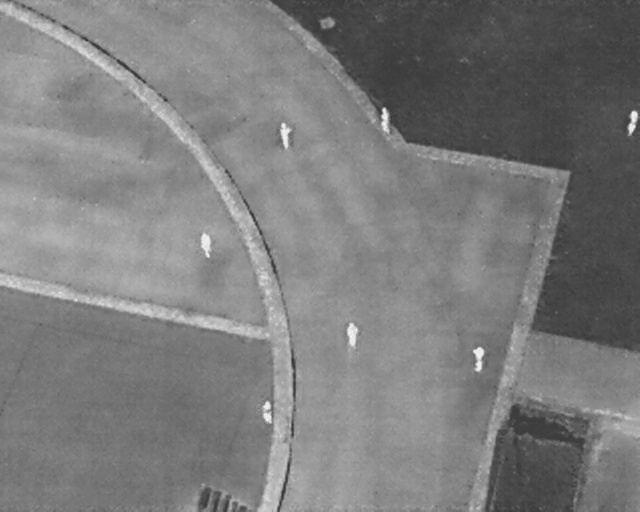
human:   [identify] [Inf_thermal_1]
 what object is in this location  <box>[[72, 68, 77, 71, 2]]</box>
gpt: <ref>1 large person at the bottom right</ref>

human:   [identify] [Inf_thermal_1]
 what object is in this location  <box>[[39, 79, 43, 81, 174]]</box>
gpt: <ref>1 large person at the bottom</ref>